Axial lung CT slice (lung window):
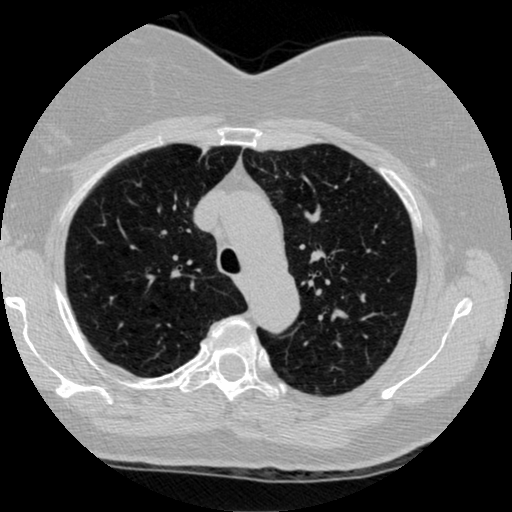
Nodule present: no